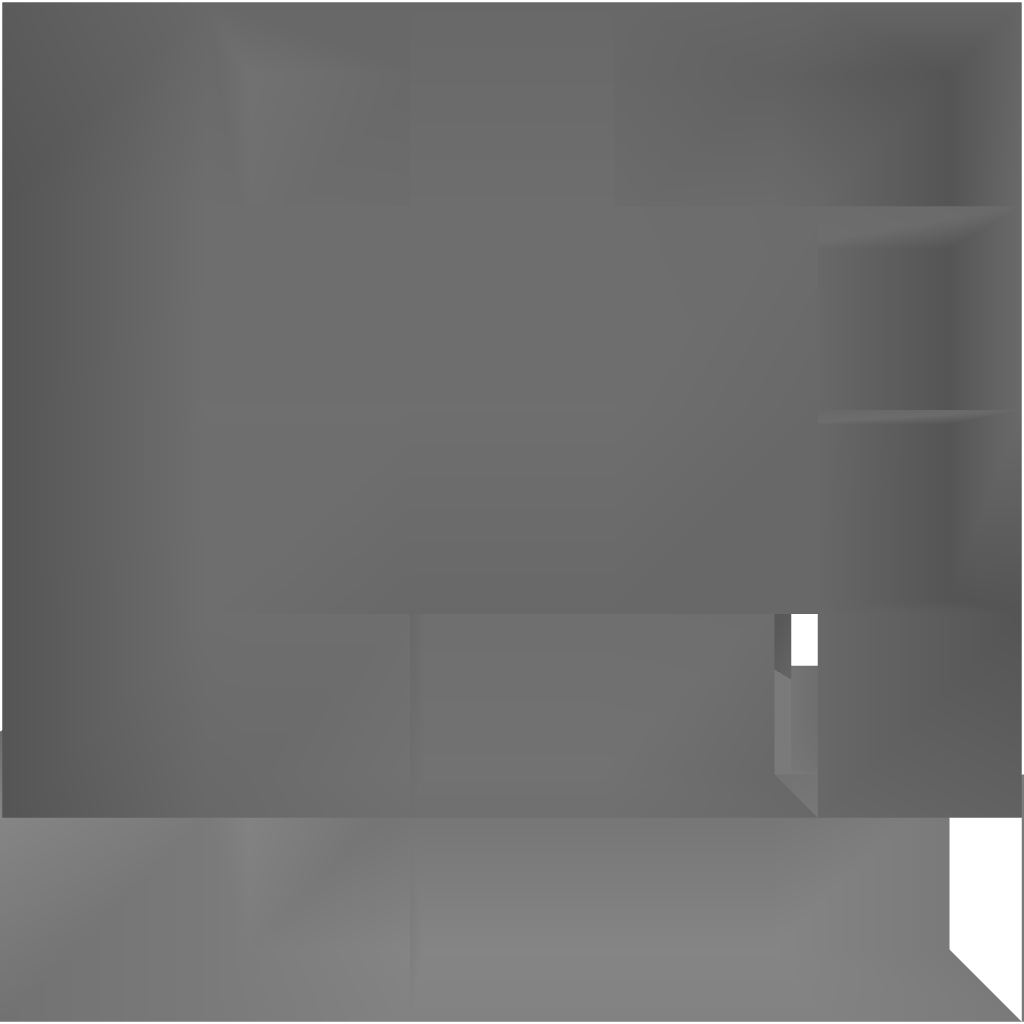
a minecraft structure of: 4 Furnaces